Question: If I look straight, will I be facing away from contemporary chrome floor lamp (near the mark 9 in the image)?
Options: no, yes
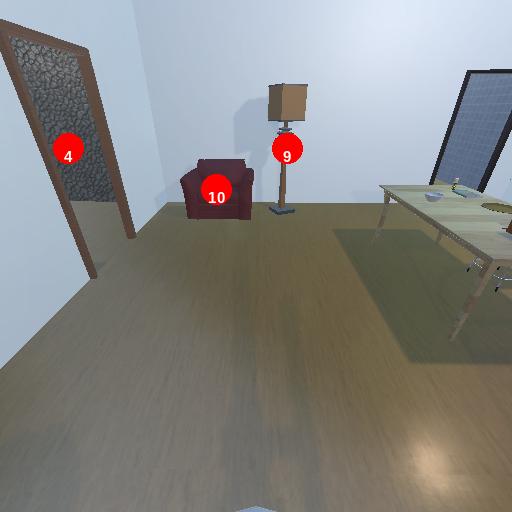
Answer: no